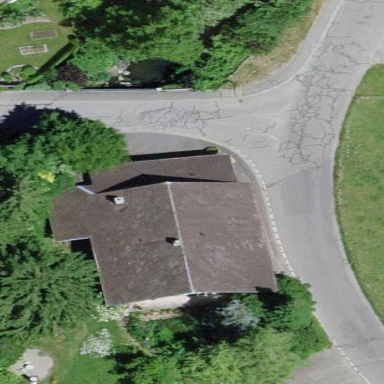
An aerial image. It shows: Residential building.